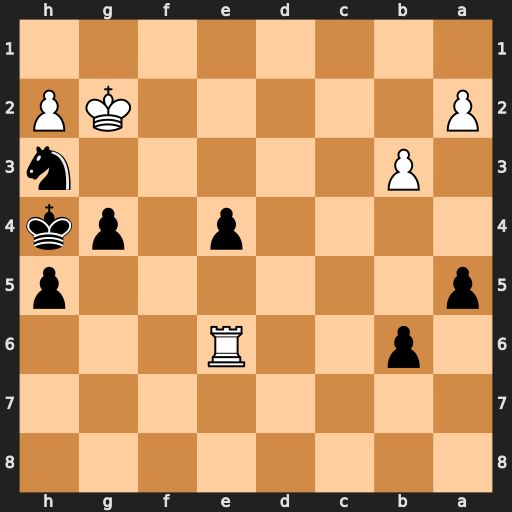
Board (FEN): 8/8/1p2R3/p6p/4p1pk/1P5n/P5KP/8
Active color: b
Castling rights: -
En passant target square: -
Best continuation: Nf4+ Kf2 Nxe6